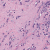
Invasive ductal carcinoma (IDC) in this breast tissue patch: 1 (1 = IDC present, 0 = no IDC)